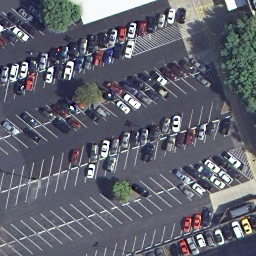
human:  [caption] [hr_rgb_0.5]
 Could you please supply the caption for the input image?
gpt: It is a parking lot with many cars parked neatly and many parking spots are free .

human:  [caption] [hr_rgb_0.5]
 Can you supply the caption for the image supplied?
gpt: Lots of cars parked neatly in the parking lot .

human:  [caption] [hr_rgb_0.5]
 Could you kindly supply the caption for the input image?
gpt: Lots of cars parked in lines in the parking lot .

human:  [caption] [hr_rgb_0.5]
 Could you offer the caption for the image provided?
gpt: Many cars parked neatly with many empty parking spaces in the parking lot .

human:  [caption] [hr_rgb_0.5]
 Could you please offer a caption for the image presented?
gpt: Many cars parked in lines with many free parking spots in the parking lot .